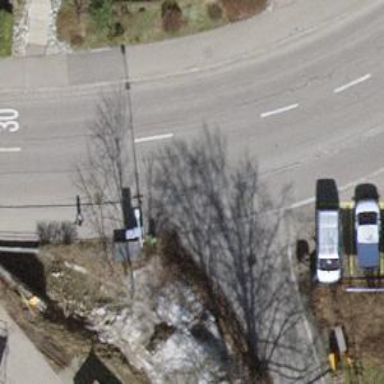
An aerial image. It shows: Asphalt sidewalk along the footway.